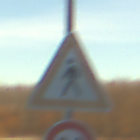
Verkehrszeichen: FussgaengerRechts
Zusatzzeichen unten: Geschwindigkeit20
Umgebung: Outdoor, Nature
Tageszeit: SunriseSunset
Wetter: Clear
Licht: Natural
Jahreszeit: Winter
Kontrast: LowContrast